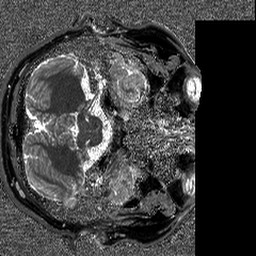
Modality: T1map
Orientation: axial
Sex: male